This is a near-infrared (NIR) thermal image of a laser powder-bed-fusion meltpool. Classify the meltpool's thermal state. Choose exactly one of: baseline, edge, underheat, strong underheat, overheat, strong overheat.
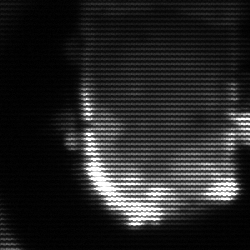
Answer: baseline